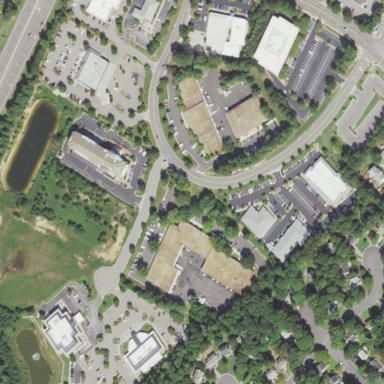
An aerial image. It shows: Commercial area.